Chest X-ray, PA view. Patient: 70 years old, sex M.
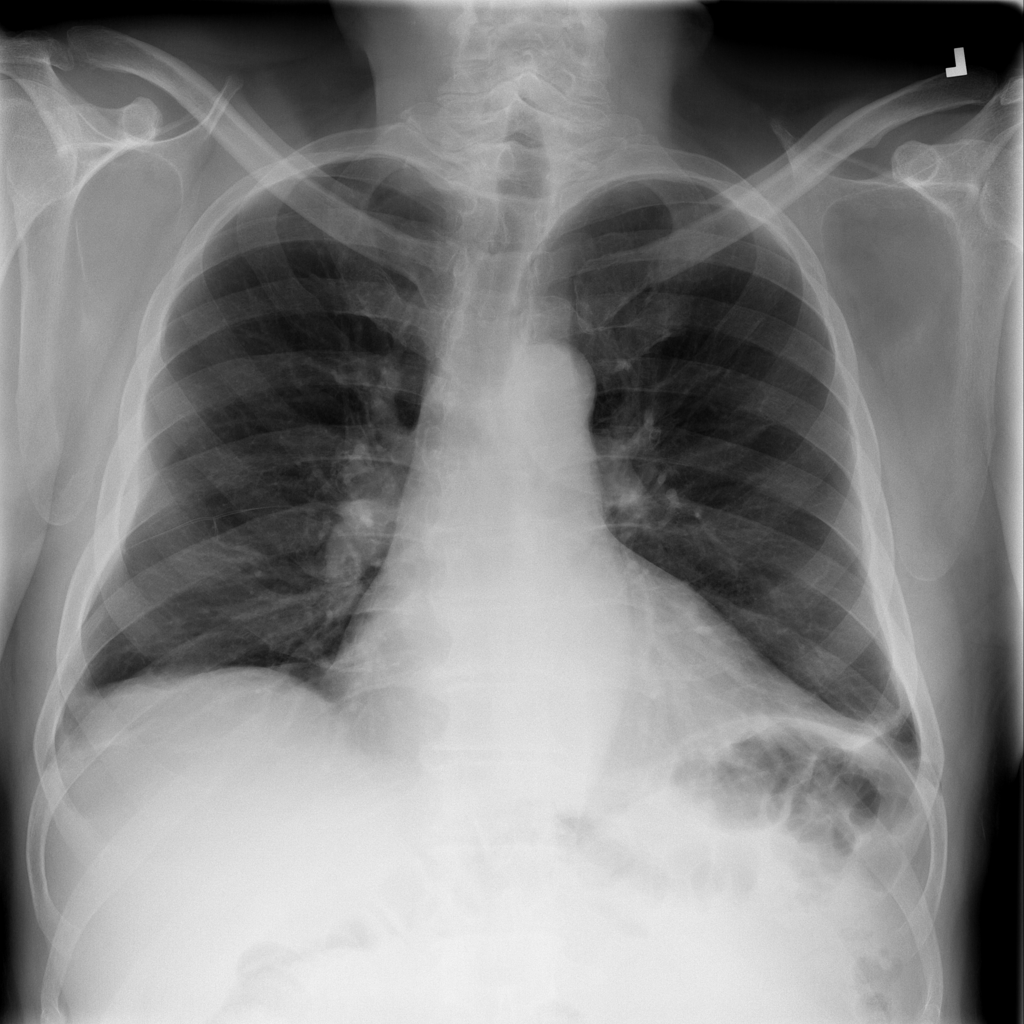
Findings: Atelectasis, Infiltration